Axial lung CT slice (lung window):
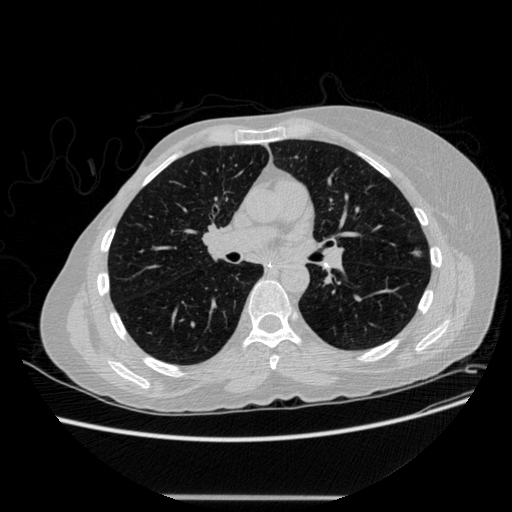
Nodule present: yes
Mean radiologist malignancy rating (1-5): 4